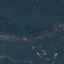
Land use / land cover class: Forest